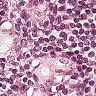
Metastatic tissue present: yes